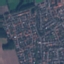
Label: Residential